高二 · 解析几何
11.

如图, $l_{1}, l_{2}$ 是通过某市开发区中心 $O$ 的南北和东西走向的两条道路, 连接 $M, N$ 两地的铁路是一段抛物线弧, 它所在的抛物线关于直线 $l_{1}$ 对称. $M$ 到 $l_{1}, l_{2}$ 的距离分别是 $2 \mathrm{~km} 、 4 \mathrm{~km}, N$ 到 $l_{1}, l_{2}$ 的距离分别是 $3 \mathrm{~km} 、 9 \mathrm{~km}$.

(1)建立适当的坐标系, 求抛物线 $M N$ 的方程;

(2)该市拟在点 $O$ 的正北方向建设一座工厂, 考虑到环境问题,要求厂址到点 $O$ 的距离大于 $5 \mathrm{~km}$ 而不超过 $8 \mathrm{~km}$, 并且铁路上任意一点到工厂的距离不能小于 $\sqrt{6} \mathrm{~km}$, 求该厂离点 $O$ 的最近距离. (注:工厂视为一个点)
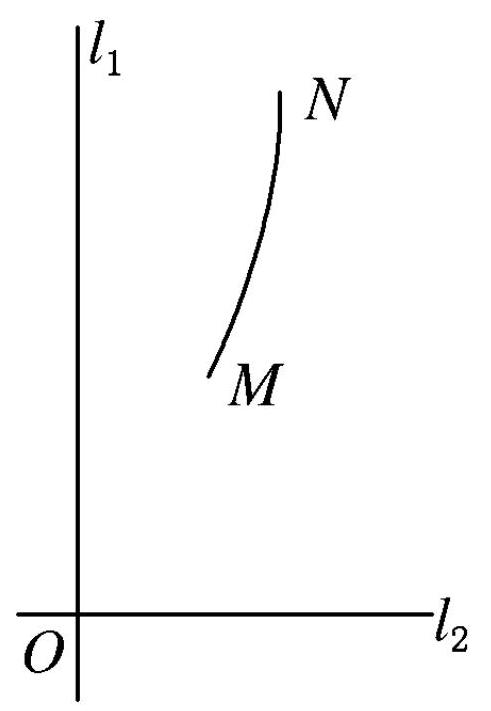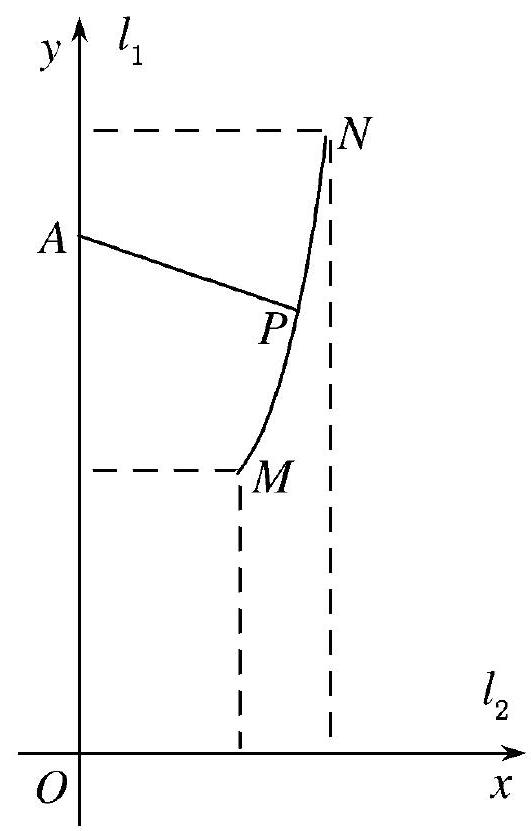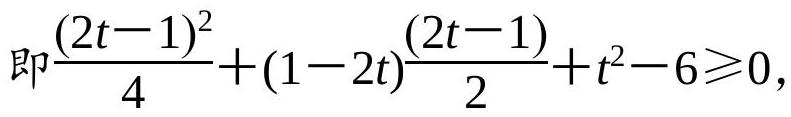
答案: ：解

(1)分别以 $l_{2} 、 l_{1}$ 为 $x$ 轴、 $y$ 轴建立如图所示的平面直角坐标系,则 $M(2,4), N(3,9)$.

设 $M N$ 所在抛物线的方程为

$y=a x^{2}+c$,

则有 $\left\{\begin{array}{l}4=4 a+c, \\ 9=9 a+c,\end{array}\right.$ 解得 $\left\{\begin{array}{l}a=1, \\ c=0 .\end{array}\right.$

故所求抛物线 $M N$ 的方程为

$y=x^{2}(2 \leqslant x \leqslant 3)$.

(2)设抛物线弧上任意一点 $P(x, y)$, 则 $y=x^{2}(2 \leqslant x \leqslant 3,4 \leqslant y \leqslant 9)$,厂址为 $A(0, t)(5<t \leqslant 8)$.

由题意 $|P A|=\sqrt{x^{2}+(y-t)^{2}} \geqslant \sqrt{6}$,

即 $y+(y-t)^{2} \geqslant 6$,

$\therefore y^{2}+(1-2 t) y+t^{2}-6 \geqslant 0(*)$

$-\frac{1-2 t}{2}=t-\frac{1}{2} \in[4,9]$.
$\therefore$ 要使 $(*)$ 恒成立, 只需当 $y=\frac{2 t-1}{2}$ 时成立,

即得 $4 t-25 \geqslant 0, \therefore t \geqslant \frac{25}{4}$, 又 $5<t \leqslant 8, \therefore \frac{25}{4} \leqslant t \leqslant 8$.

$\therefore t$ 的最小值为 $\frac{25}{4}$.

故该厂离点 $O$ 的最近距离为 $\frac{25}{4} \mathrm{~km}$.